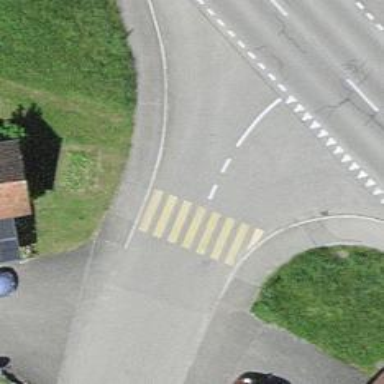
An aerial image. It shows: Uncontrolled zebra crossing on the road.